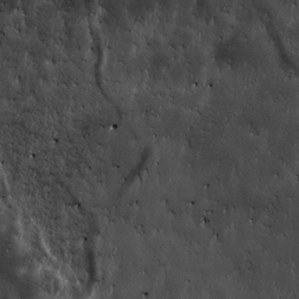
Label: non_frost